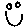
Label: smiley face